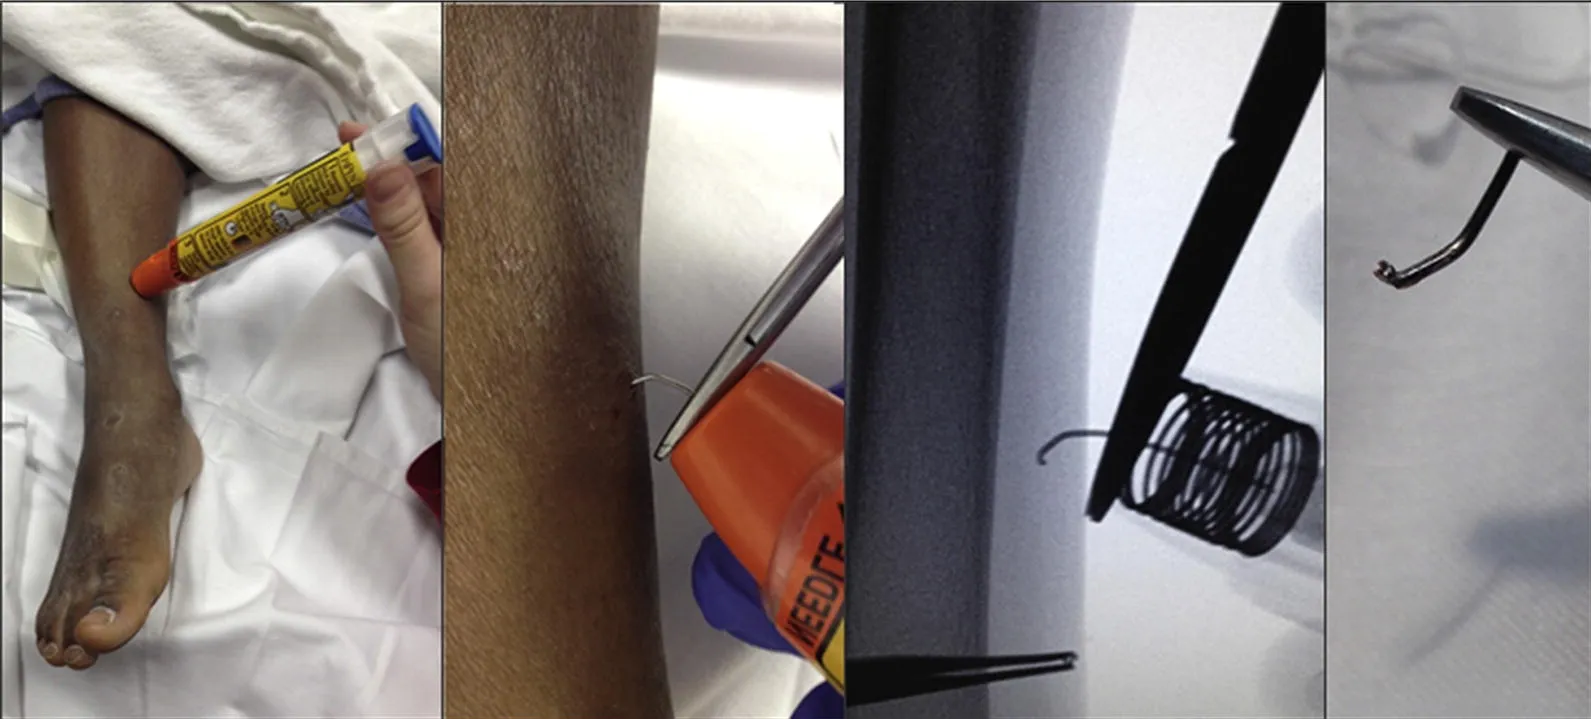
Case 2.
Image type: radiology (x_ray)